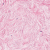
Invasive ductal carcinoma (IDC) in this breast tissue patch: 0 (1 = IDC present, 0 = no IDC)